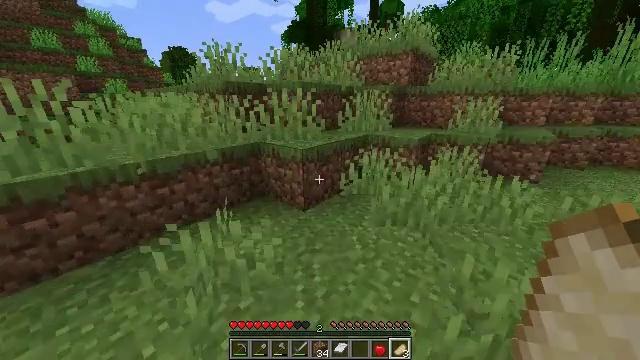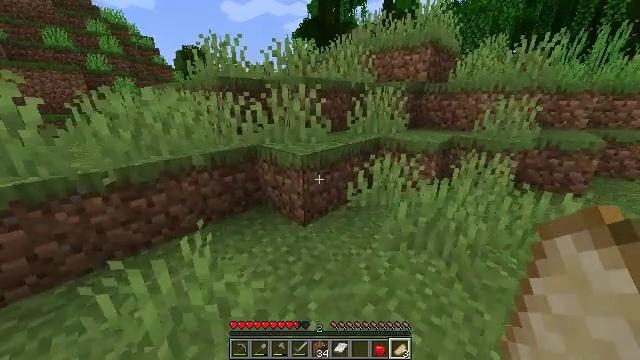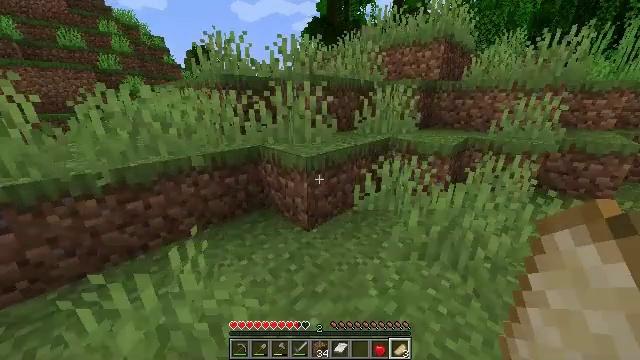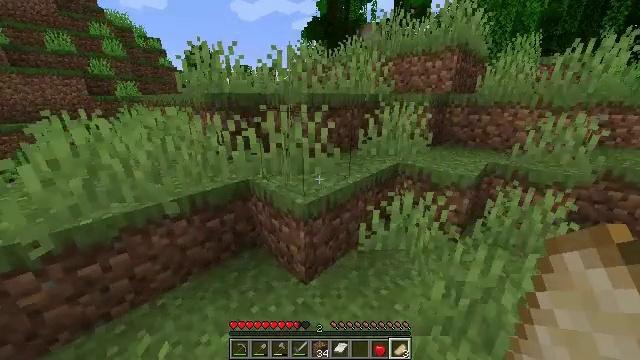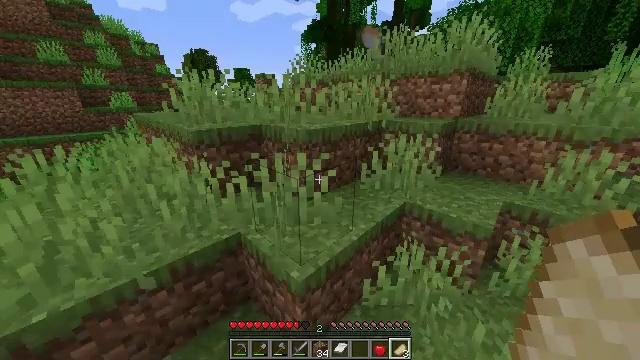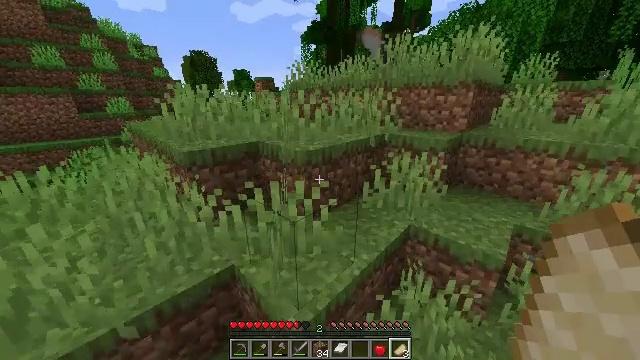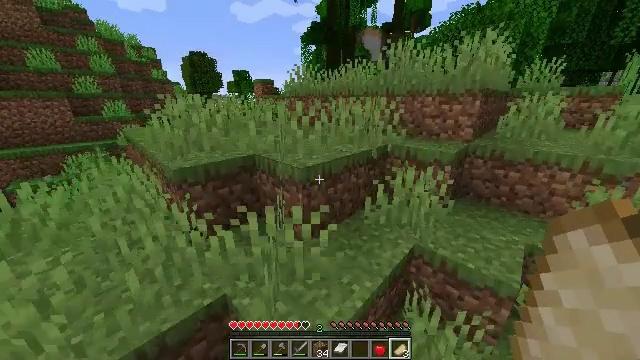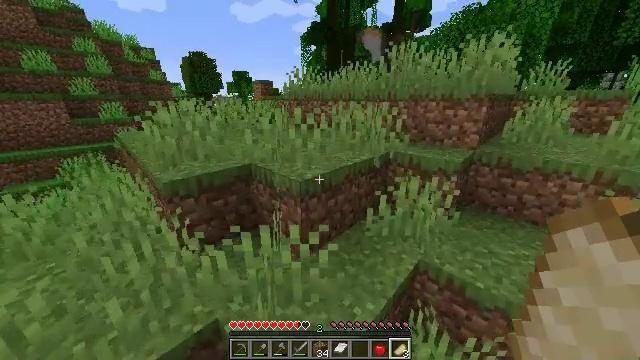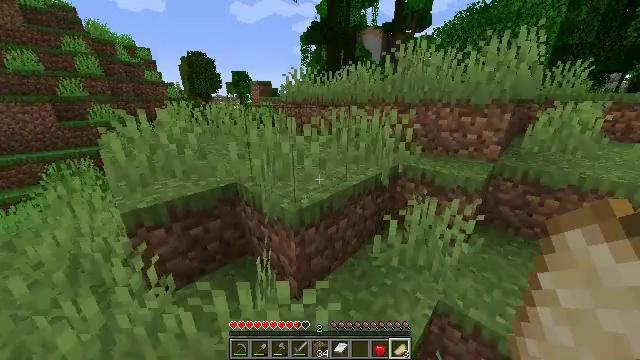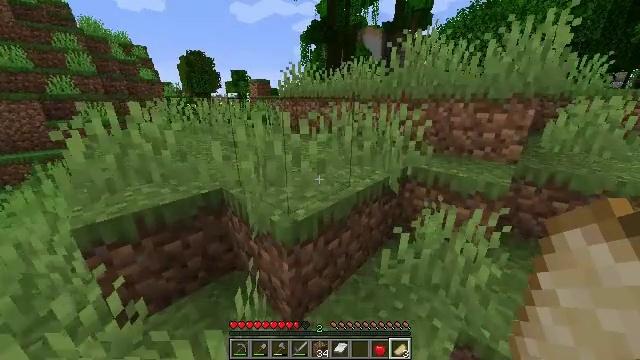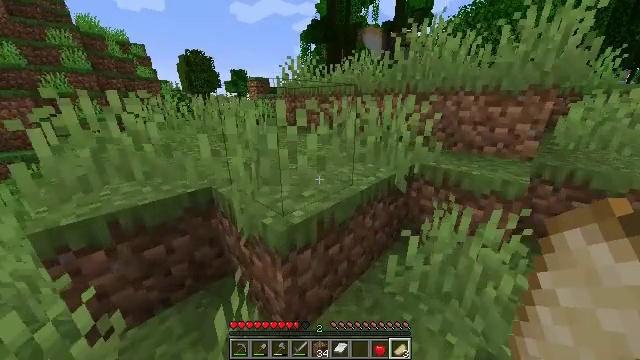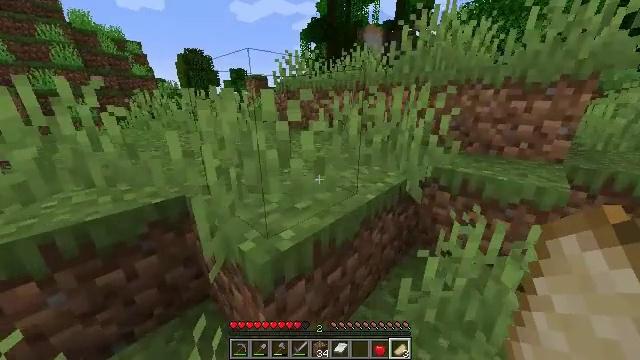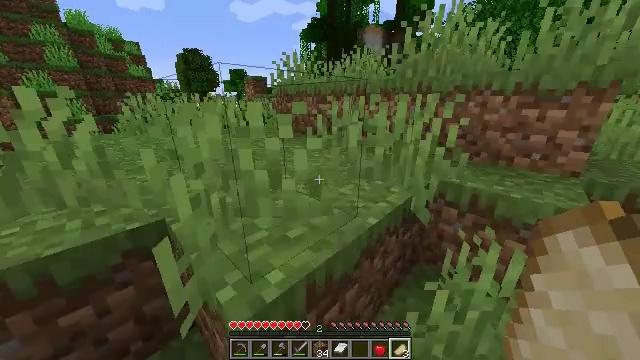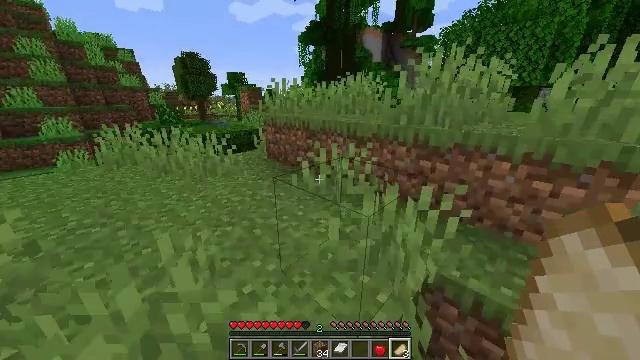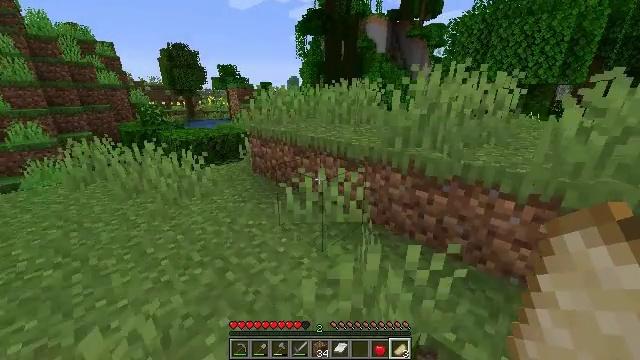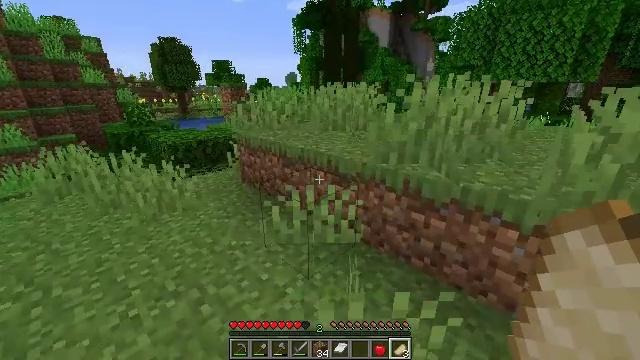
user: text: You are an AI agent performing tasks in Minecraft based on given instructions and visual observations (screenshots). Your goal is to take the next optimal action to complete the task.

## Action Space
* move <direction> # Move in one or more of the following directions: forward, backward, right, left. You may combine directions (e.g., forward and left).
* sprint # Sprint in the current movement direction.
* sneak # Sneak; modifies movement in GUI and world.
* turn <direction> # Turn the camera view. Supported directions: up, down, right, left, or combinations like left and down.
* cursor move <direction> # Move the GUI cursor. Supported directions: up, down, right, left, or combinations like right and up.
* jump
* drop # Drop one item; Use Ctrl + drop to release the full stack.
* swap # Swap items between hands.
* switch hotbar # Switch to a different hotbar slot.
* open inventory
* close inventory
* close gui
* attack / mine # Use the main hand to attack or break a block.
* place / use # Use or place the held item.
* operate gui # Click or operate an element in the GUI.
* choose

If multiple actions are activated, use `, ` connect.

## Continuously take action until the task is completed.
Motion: motion action
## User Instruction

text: Collect clay by holding down the left mouse button.
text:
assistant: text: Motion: move forward, sprint, turn left
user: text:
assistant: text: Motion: move forward, sprint, turn left
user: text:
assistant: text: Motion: move forward, sprint, jump
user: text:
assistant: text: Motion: move forward, sprint, jump
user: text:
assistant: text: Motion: move forward, sprint, jump
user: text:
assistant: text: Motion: move forward, sprint, jump
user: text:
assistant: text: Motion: move forward, sprint
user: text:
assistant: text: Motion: move forward, sprint
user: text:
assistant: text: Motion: move forward, sprint
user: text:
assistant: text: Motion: move forward, sprint
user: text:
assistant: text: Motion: move forward, sprint, jump
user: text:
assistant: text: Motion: move forward, sprint, jump
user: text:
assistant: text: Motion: move forward, sprint, jump
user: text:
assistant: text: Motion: move forward, sprint, jump
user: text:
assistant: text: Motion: move forward, sprint
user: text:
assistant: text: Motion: move forward, sprint
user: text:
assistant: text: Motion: move forward, sprint
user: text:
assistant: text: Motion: move forward, sprint
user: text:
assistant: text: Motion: move forward, sprint
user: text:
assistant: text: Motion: move forward, sprint, jump
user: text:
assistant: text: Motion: move forward, sprint, jump
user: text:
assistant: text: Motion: move forward, sprint, jump
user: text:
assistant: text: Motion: move forward, sprint, jump
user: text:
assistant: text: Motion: move forward, sprint
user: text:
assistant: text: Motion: move forward, sprint
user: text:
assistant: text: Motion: move forward, sprint
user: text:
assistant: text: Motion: move forward, sprint
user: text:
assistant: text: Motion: move forward, sprint
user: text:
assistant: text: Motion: move forward, sprint
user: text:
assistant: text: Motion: move forward, sprint